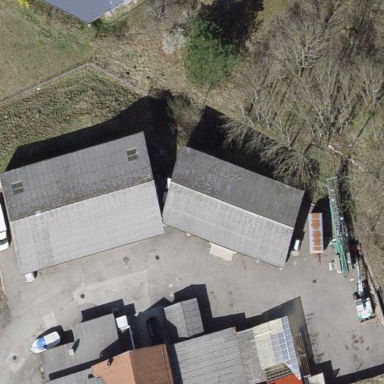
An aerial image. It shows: Industrial building.